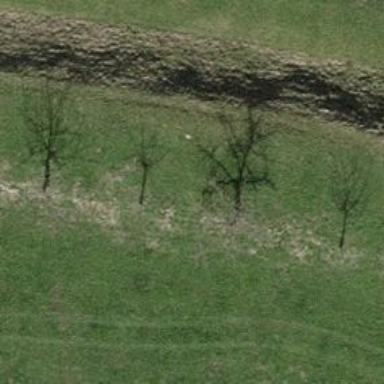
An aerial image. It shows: Single tag "natural: tree."